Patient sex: M
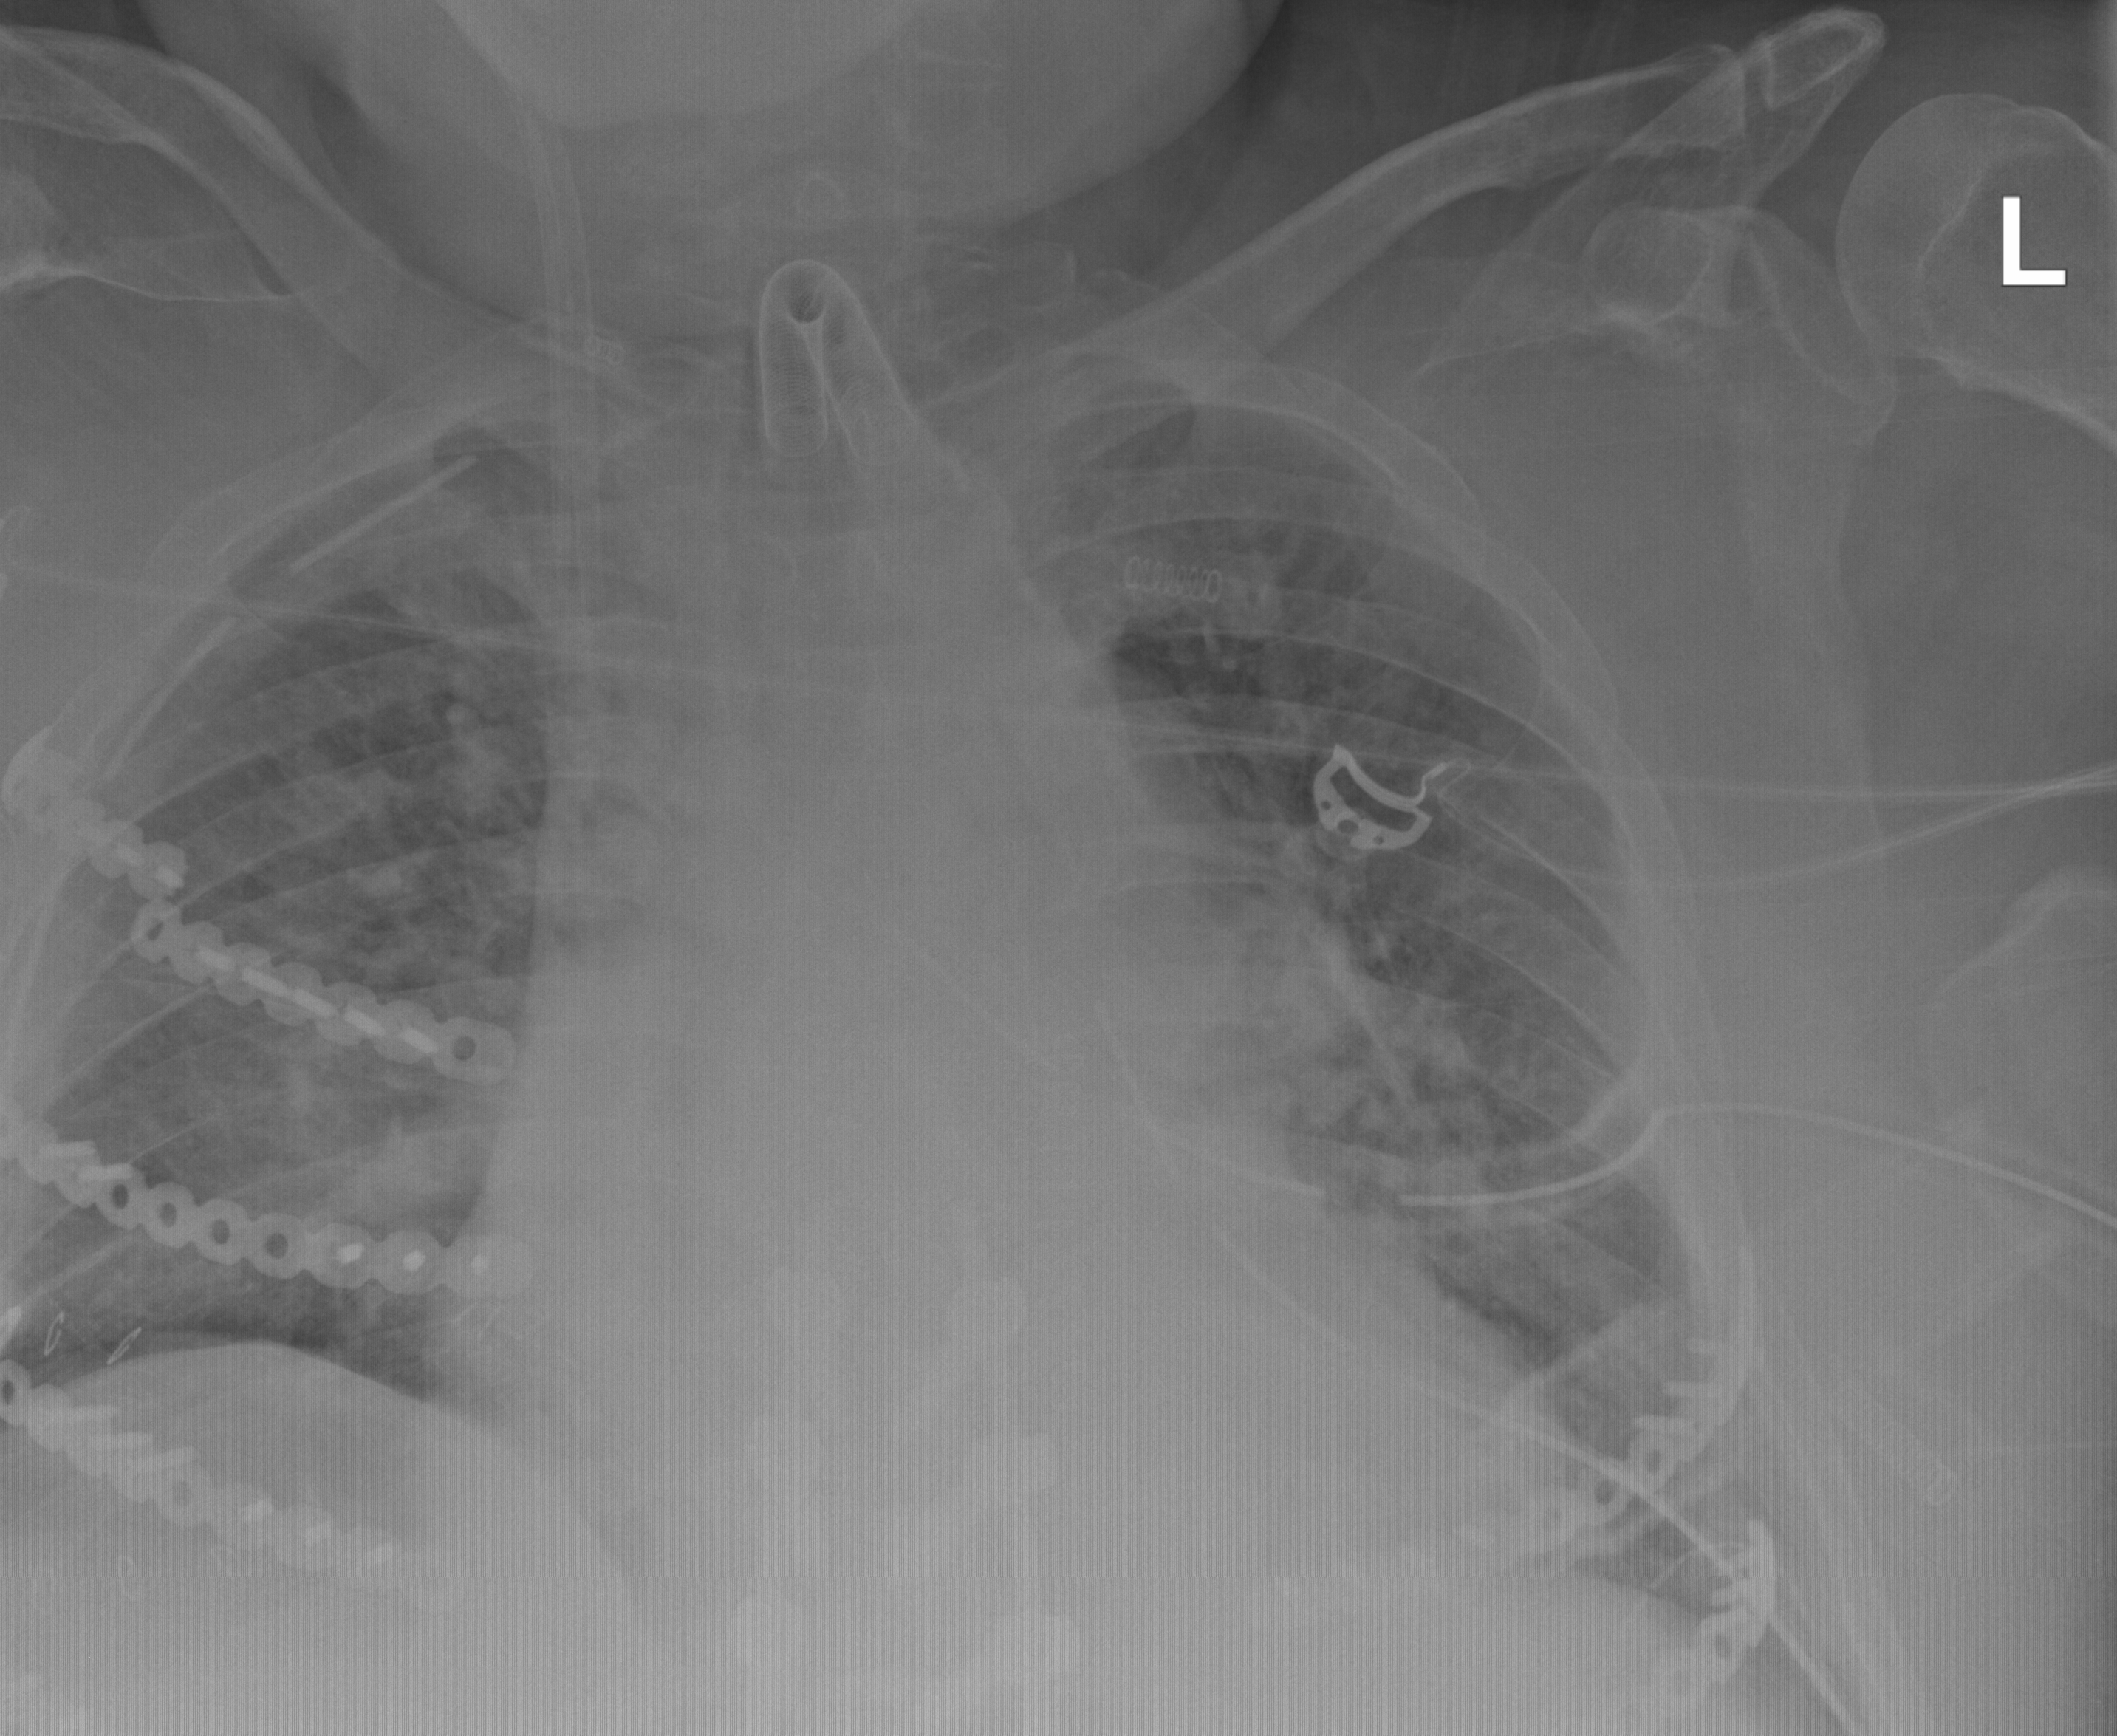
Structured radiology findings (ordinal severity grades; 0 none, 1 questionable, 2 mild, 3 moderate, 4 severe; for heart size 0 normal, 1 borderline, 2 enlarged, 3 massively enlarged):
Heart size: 2
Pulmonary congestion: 2
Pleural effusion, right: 0
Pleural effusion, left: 0
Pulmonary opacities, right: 0
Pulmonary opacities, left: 0
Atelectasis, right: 2
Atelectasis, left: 2